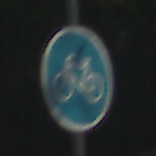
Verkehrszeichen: Radweg
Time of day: MorningAfternoon
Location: Outdoor (Suburban)
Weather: Clear
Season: NotSpecified
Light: Natural